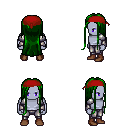
a pixel art fantasy rpg character, male body template, dark elf, purple skin, steel arm armor, metal pants, green extra-long hairstyle, red bandana, brown shoes, four views (front, back, left, right), 2x2 character sprite sheet, small pixel art, hard edges, no anti-aliasing